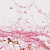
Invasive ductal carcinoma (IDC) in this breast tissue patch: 0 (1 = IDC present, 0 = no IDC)